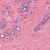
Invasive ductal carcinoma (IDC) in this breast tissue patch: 0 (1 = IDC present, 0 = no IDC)